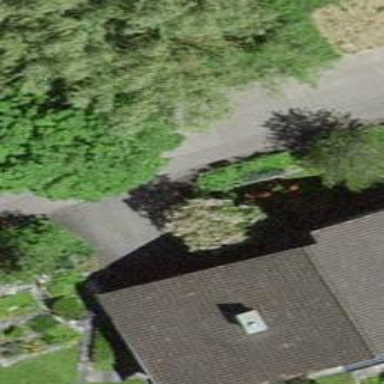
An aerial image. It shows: Driveway.